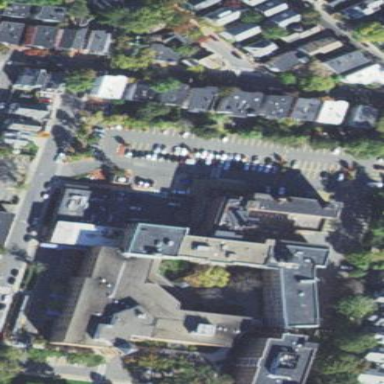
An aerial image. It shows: Hospital building.